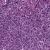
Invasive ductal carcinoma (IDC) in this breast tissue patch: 1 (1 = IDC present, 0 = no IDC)